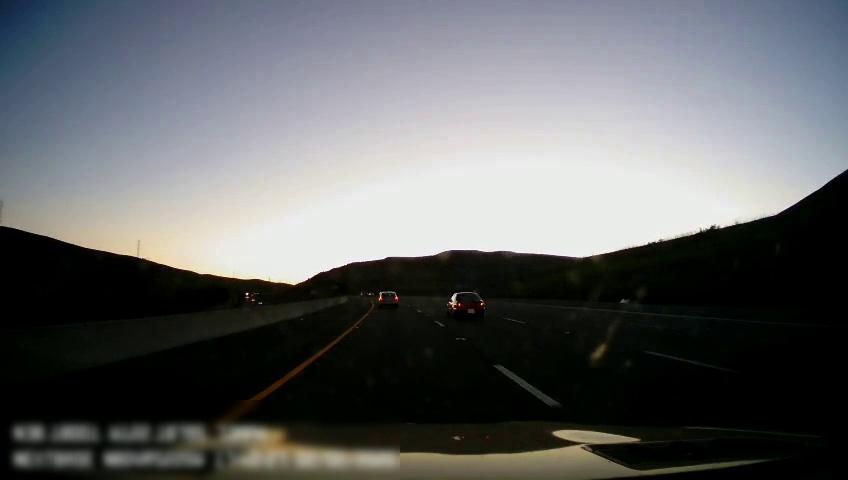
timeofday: Day
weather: Sunny
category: Drivable Space
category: Vehicles | Car
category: Vehicles | Car
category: Lanes | Alternate Lane
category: Lanes | Current Lane
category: Lanes | Current Lane
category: Lanes | Alternate Lane
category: Lanes | Alternate Lane